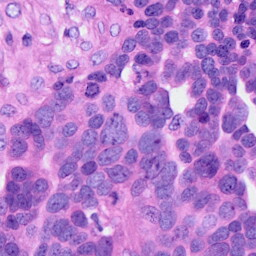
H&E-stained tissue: Ovarian